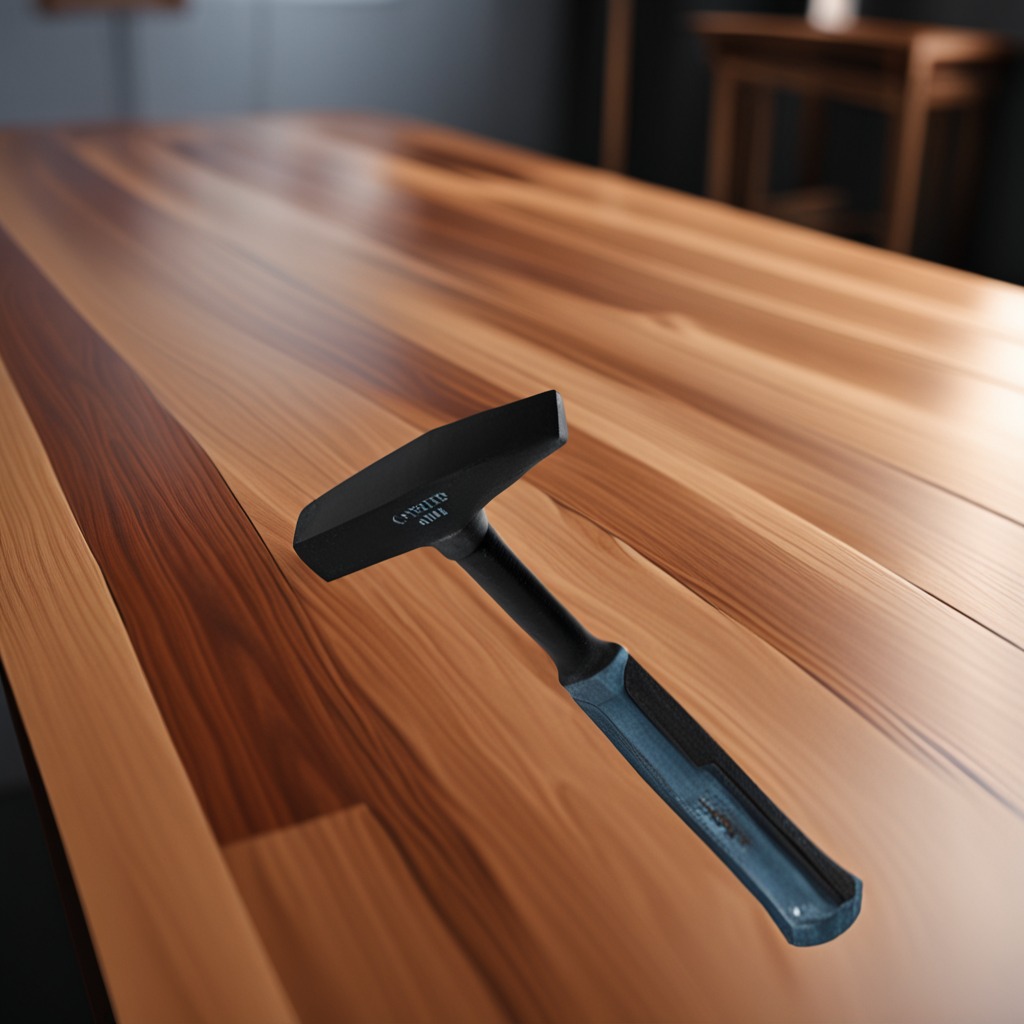
A hammer is lying on a wooden table in a carpentry studio rich wood textures side lighting.